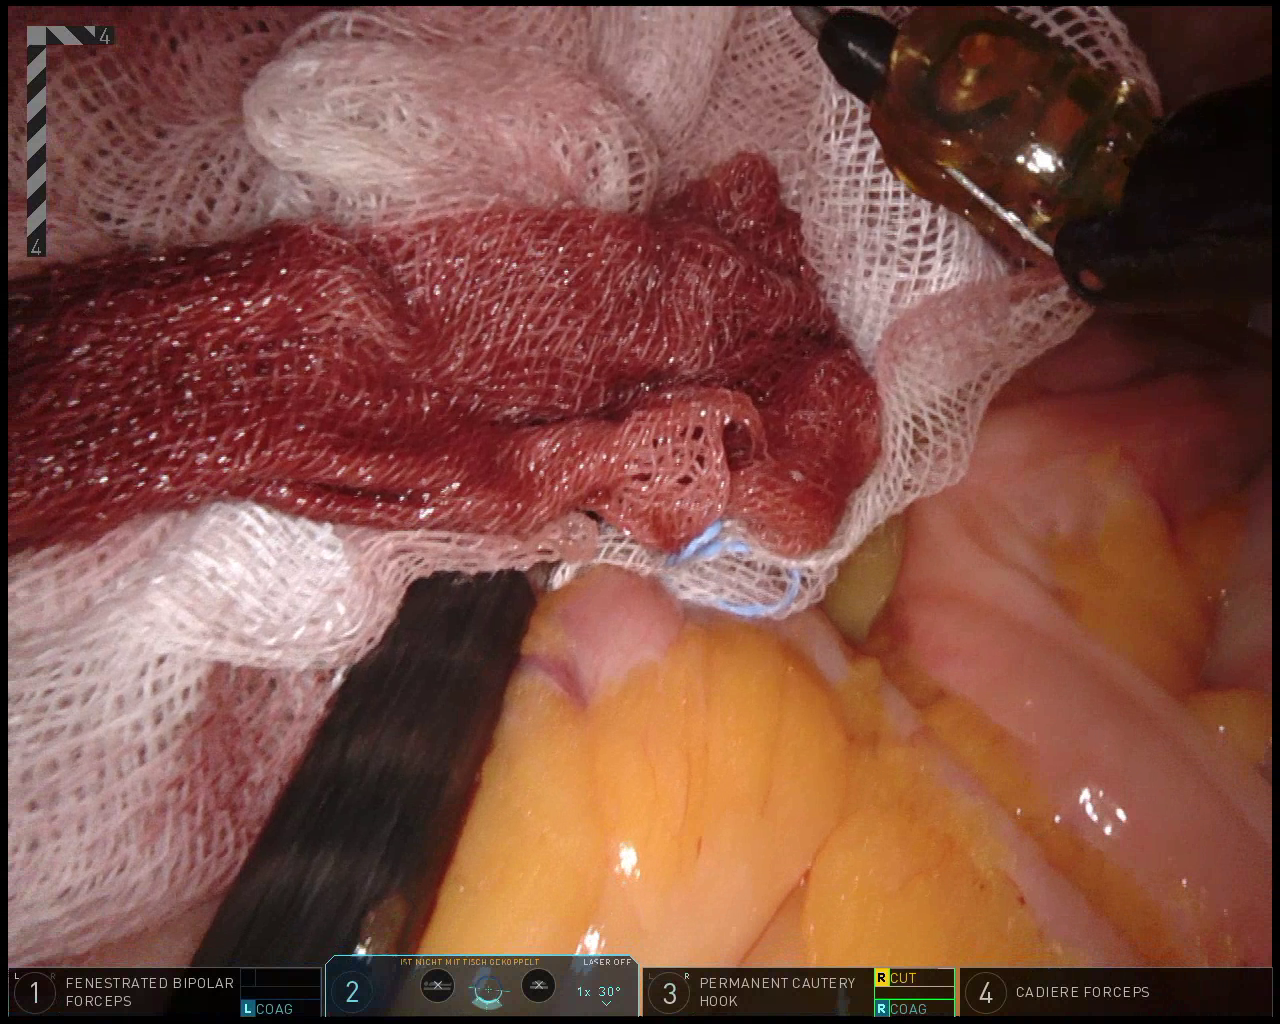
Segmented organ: small_intestine
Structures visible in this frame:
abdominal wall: no
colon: yes
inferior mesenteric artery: no
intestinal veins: no
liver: no
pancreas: no
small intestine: yes
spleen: no
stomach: no
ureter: no
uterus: no
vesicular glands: no